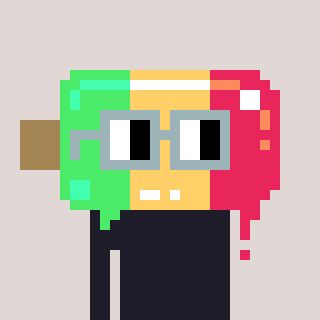
a pixel art character with square dark gray glasses, a icepop-shaped head and a teal-colored body on a warm background